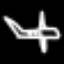
Label: airplane